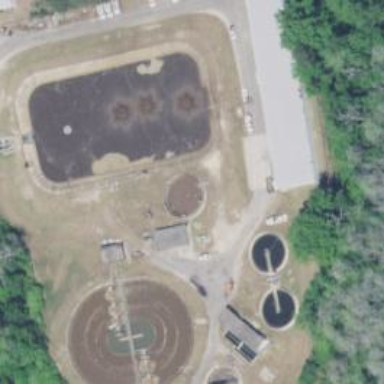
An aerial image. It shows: Wastewater plant.